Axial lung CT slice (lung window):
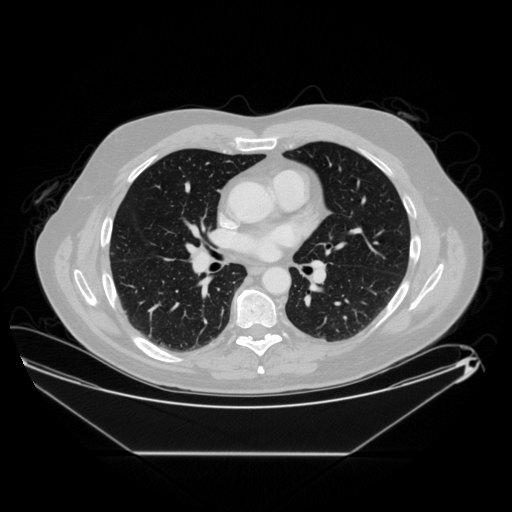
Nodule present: no